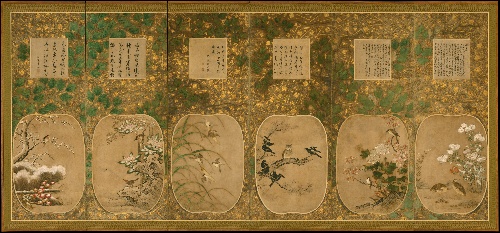
Title: 十二ヶ月花鳥図書画挿絵貼屏風|Birds and Flowers of the Twelve Months with Chinese Calligraphy
Artist: Kano School
Date: 16th century; sheets of poetry, one dated 1553
Object type: Screens
Classification: Paintings
Medium: Pair of six-panel folding screens; ink and color and gold leaf on paper
Culture: Japan
Period: Muromachi period (1392–1573)
Dimensions: Image (each screen): 60 11/16 in. × 11 ft. 7 1/8 in. (154.1 × 353.4 cm)
Department: Asian Art
Credit line: Gift of Mrs. P. H. B. Frelinghuysen, 1962
Accession year: 1962
Repository: Metropolitan Museum of Art, New York, NY
Tags: Birds|Flowers